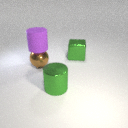
large green metal cylinder in front of large brown metal sphere